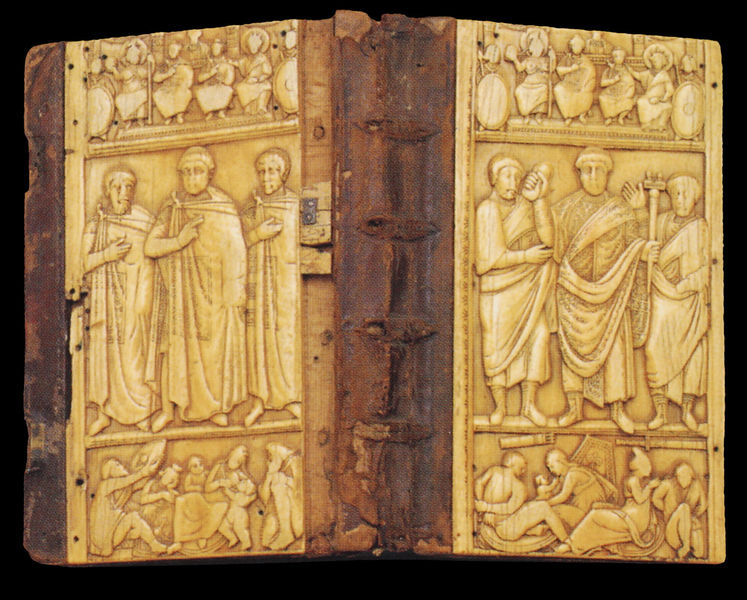
Titel: Konsulardiptychon
Institution: Halberstadt, Domschatz
Schlagwörter: mann, umhang, frauen, menschen, braun, holz, männer, schwarz, beige, fest, ornament, alt, gericht, bibel, hände, decke, kinder, relief, holzschnitt, kaiser, könig, deckel, buch, schnitt, strafe, rom, schnitzerei, buchdeckel, cover, fries, römer, toga, leder, mittelalter, heilige, schwur, geschnitzt, schnitzen, zepter, elfenbein, evangelium, lbuch